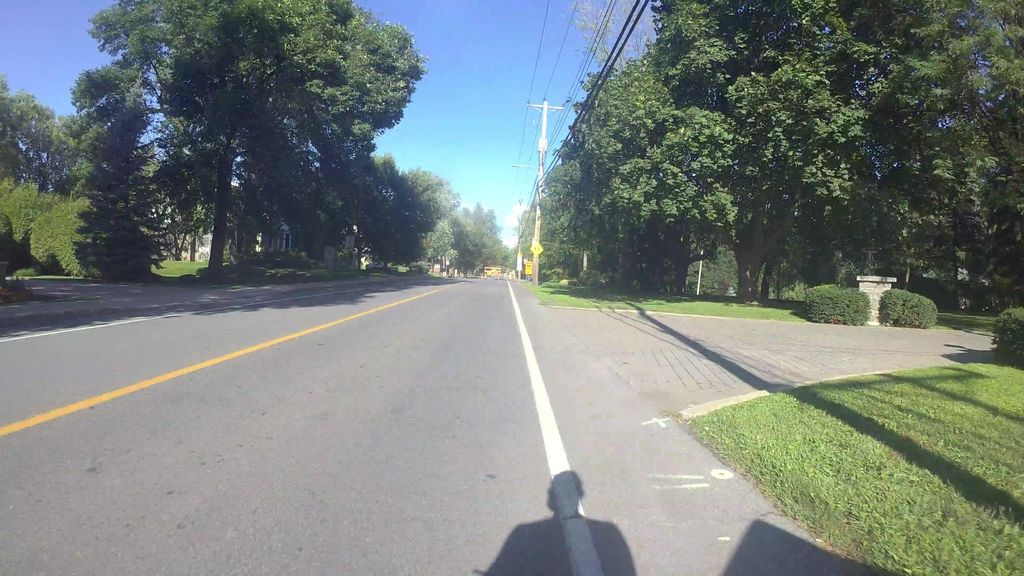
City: montreal